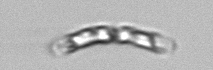
Label: Guinardia_striata